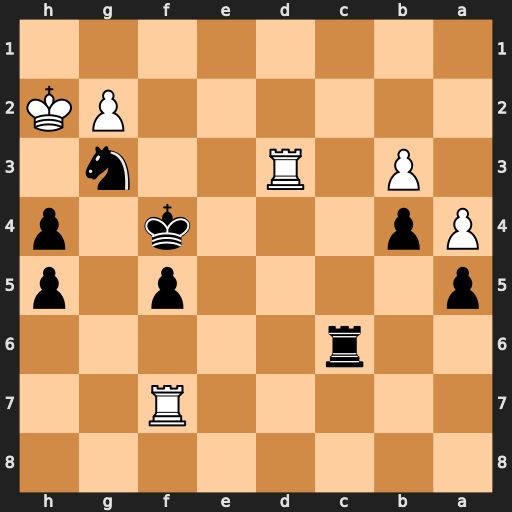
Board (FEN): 8/5R2/2r5/p4p1p/Pp3k1p/1P1R2n1/6PK/8
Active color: b
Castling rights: -
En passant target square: -
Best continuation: Rc1 Rd4+ Kg5 Rg7+ Kf6 Rxg3 hxg3+